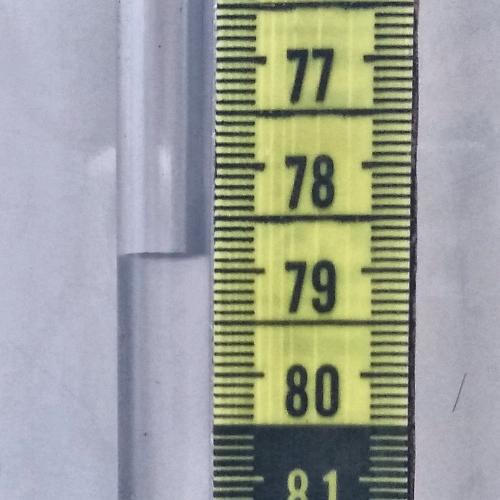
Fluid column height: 78.9 cm